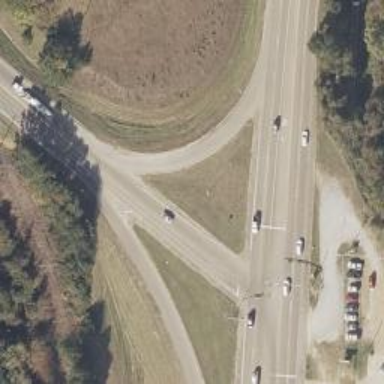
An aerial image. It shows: Trunk link highway with asphalt surface.